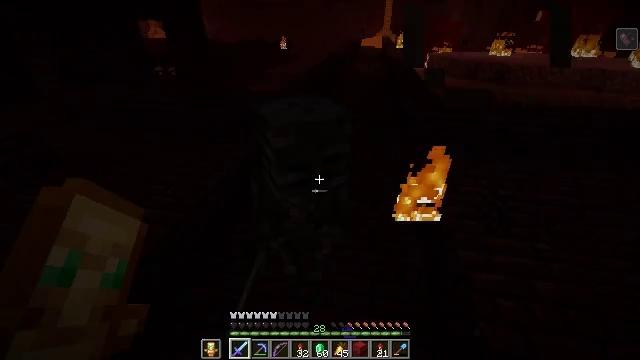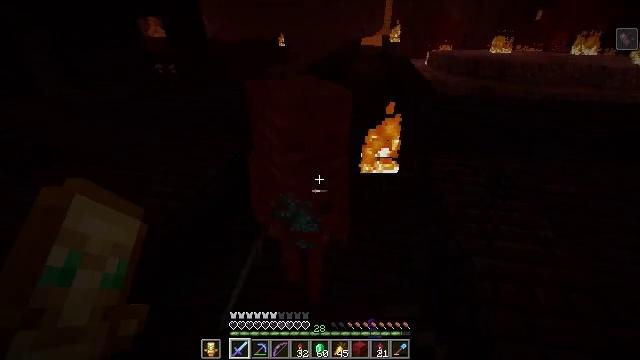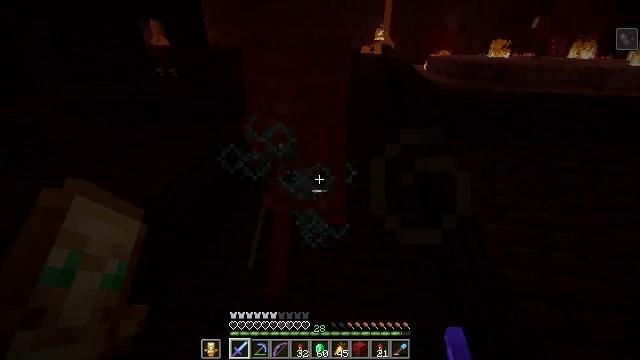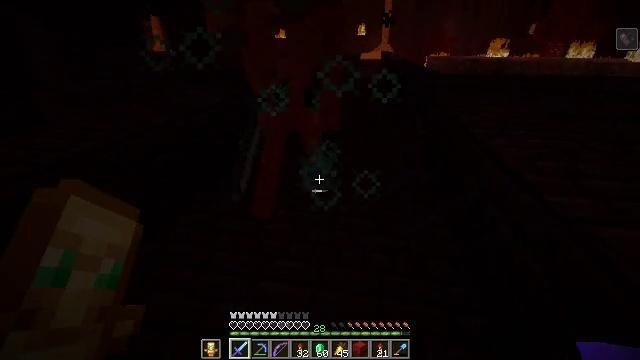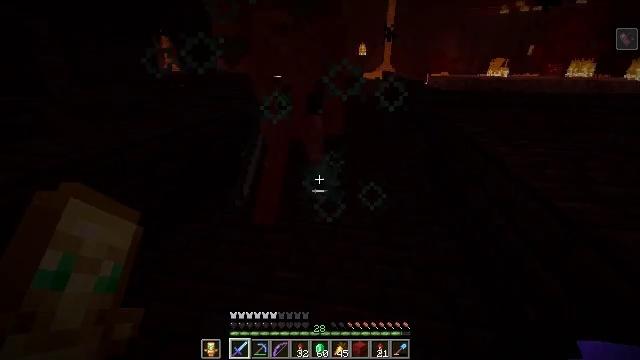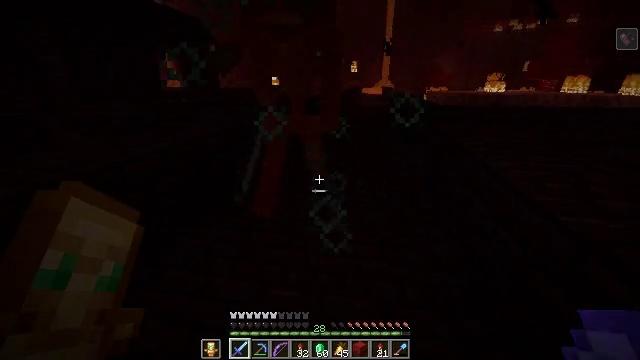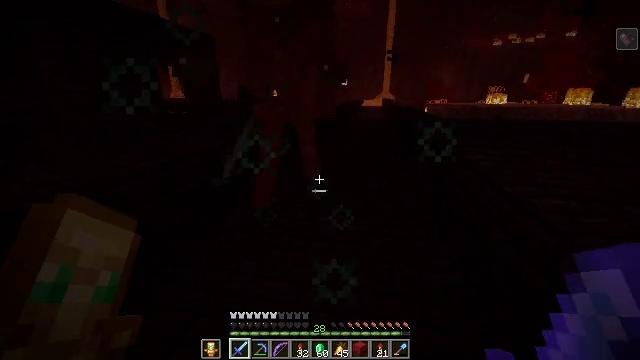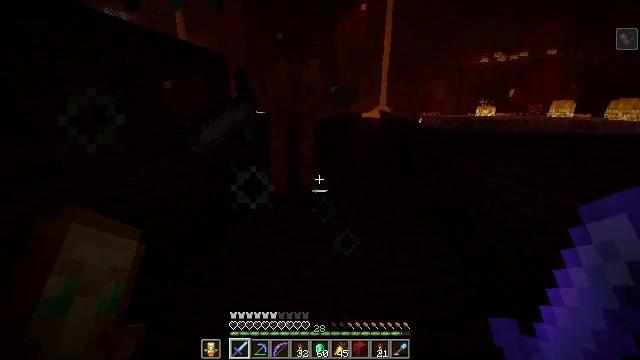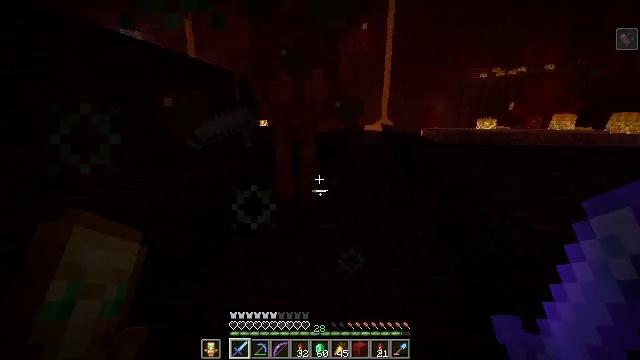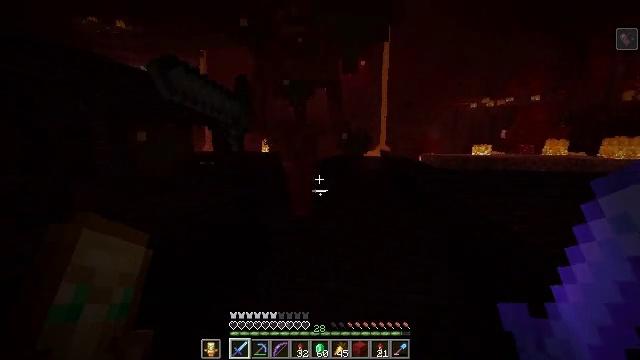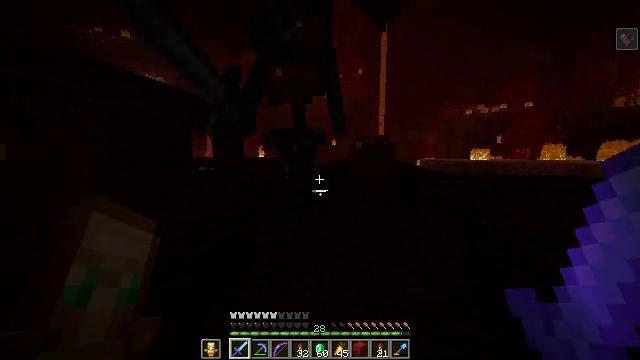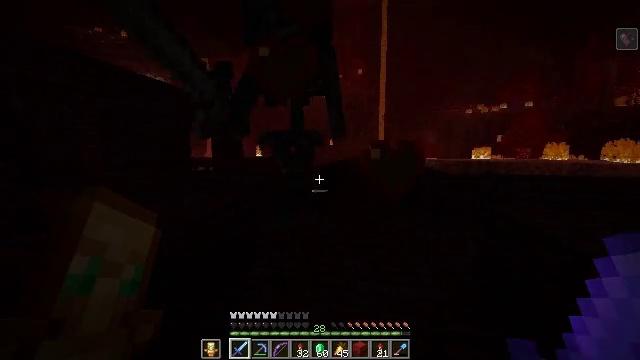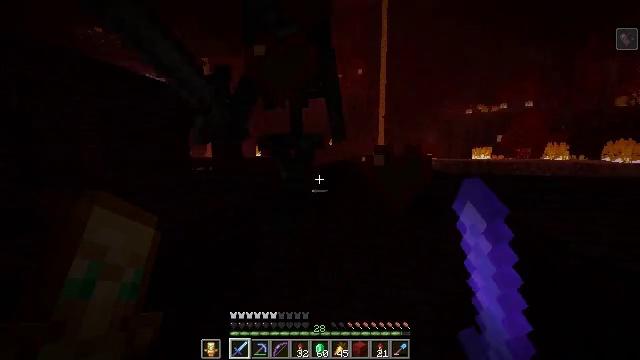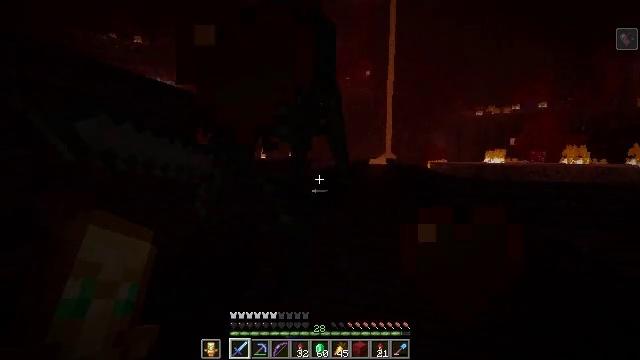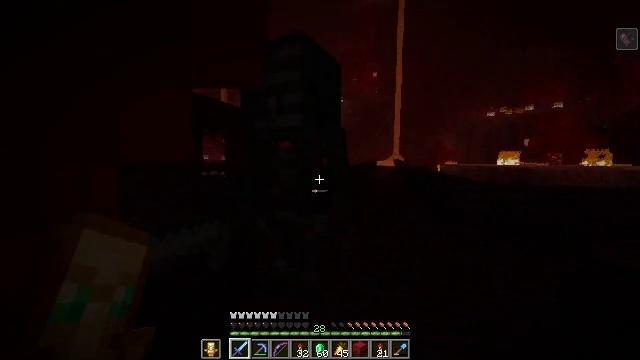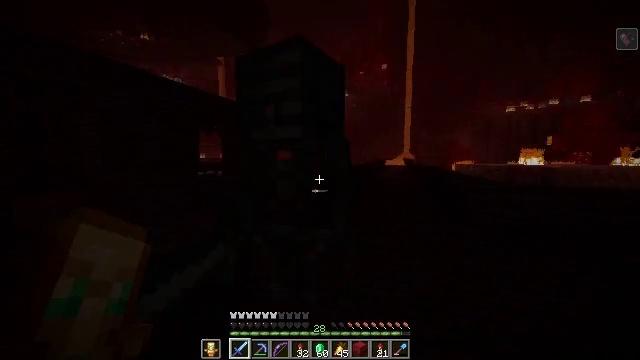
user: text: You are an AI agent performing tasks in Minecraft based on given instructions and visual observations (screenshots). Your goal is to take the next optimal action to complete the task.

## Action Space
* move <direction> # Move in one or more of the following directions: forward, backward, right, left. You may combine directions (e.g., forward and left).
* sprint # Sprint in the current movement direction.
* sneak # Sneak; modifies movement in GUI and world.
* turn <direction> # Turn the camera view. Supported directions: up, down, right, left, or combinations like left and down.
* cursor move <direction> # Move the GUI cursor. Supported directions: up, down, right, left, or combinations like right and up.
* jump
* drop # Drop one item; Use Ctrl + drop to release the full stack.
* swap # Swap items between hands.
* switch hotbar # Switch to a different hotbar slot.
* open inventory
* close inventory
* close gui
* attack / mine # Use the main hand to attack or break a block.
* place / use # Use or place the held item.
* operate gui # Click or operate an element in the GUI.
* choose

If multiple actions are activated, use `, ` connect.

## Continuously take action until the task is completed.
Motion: motion action
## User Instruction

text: Hunt the wither skeleton.
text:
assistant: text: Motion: no_op
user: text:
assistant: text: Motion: turn up
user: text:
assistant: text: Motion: turn up
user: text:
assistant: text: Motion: move forward, turn up
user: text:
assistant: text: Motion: move forward, turn up
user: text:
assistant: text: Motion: move forward, sprint, turn up
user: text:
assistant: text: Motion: move forward, sprint, turn up
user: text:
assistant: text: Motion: move forward, sprint, turn up
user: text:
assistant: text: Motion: move forward, sprint, turn up
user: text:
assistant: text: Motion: move forward, sprint, turn up
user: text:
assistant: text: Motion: move forward, sprint, attack / mine
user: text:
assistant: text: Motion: move forward, sprint, attack / mine
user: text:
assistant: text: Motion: move forward, turn left, attack / mine
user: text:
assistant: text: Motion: turn left
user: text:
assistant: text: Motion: turn left
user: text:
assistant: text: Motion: no_op